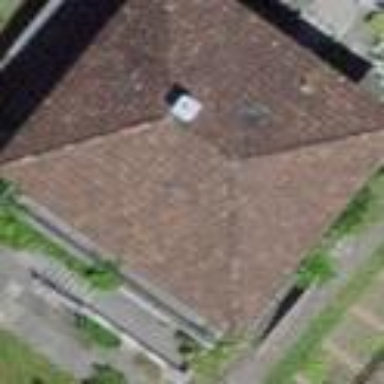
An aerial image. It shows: House with hipped roof.